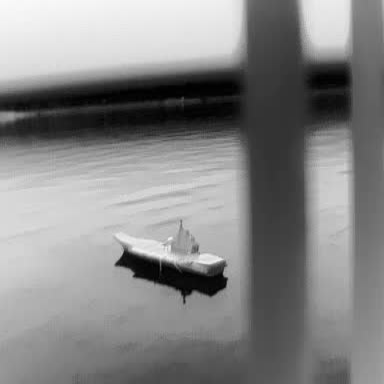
There is a warship in the infrared image.